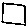
Label: square